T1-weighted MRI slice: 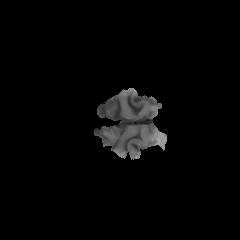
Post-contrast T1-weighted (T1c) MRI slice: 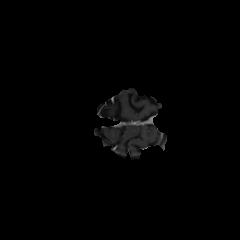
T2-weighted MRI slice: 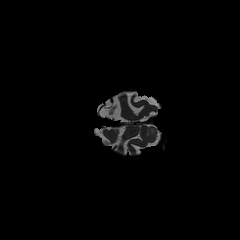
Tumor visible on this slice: yes